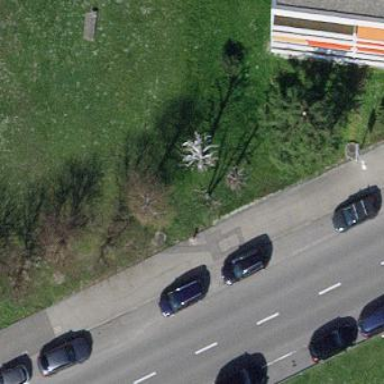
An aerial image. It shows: Street side parking area.